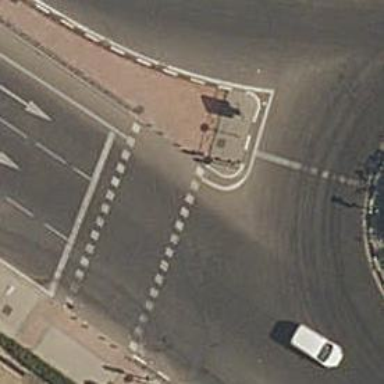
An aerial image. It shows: Road with traffic signals. The crossing is controlled by traffic signals.